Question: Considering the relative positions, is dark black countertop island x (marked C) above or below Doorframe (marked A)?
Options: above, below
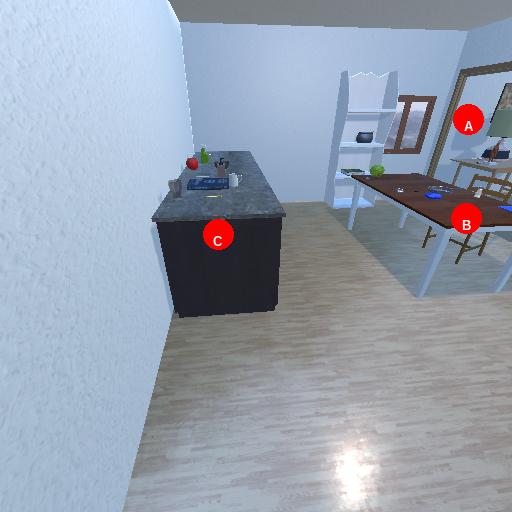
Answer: above